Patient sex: F
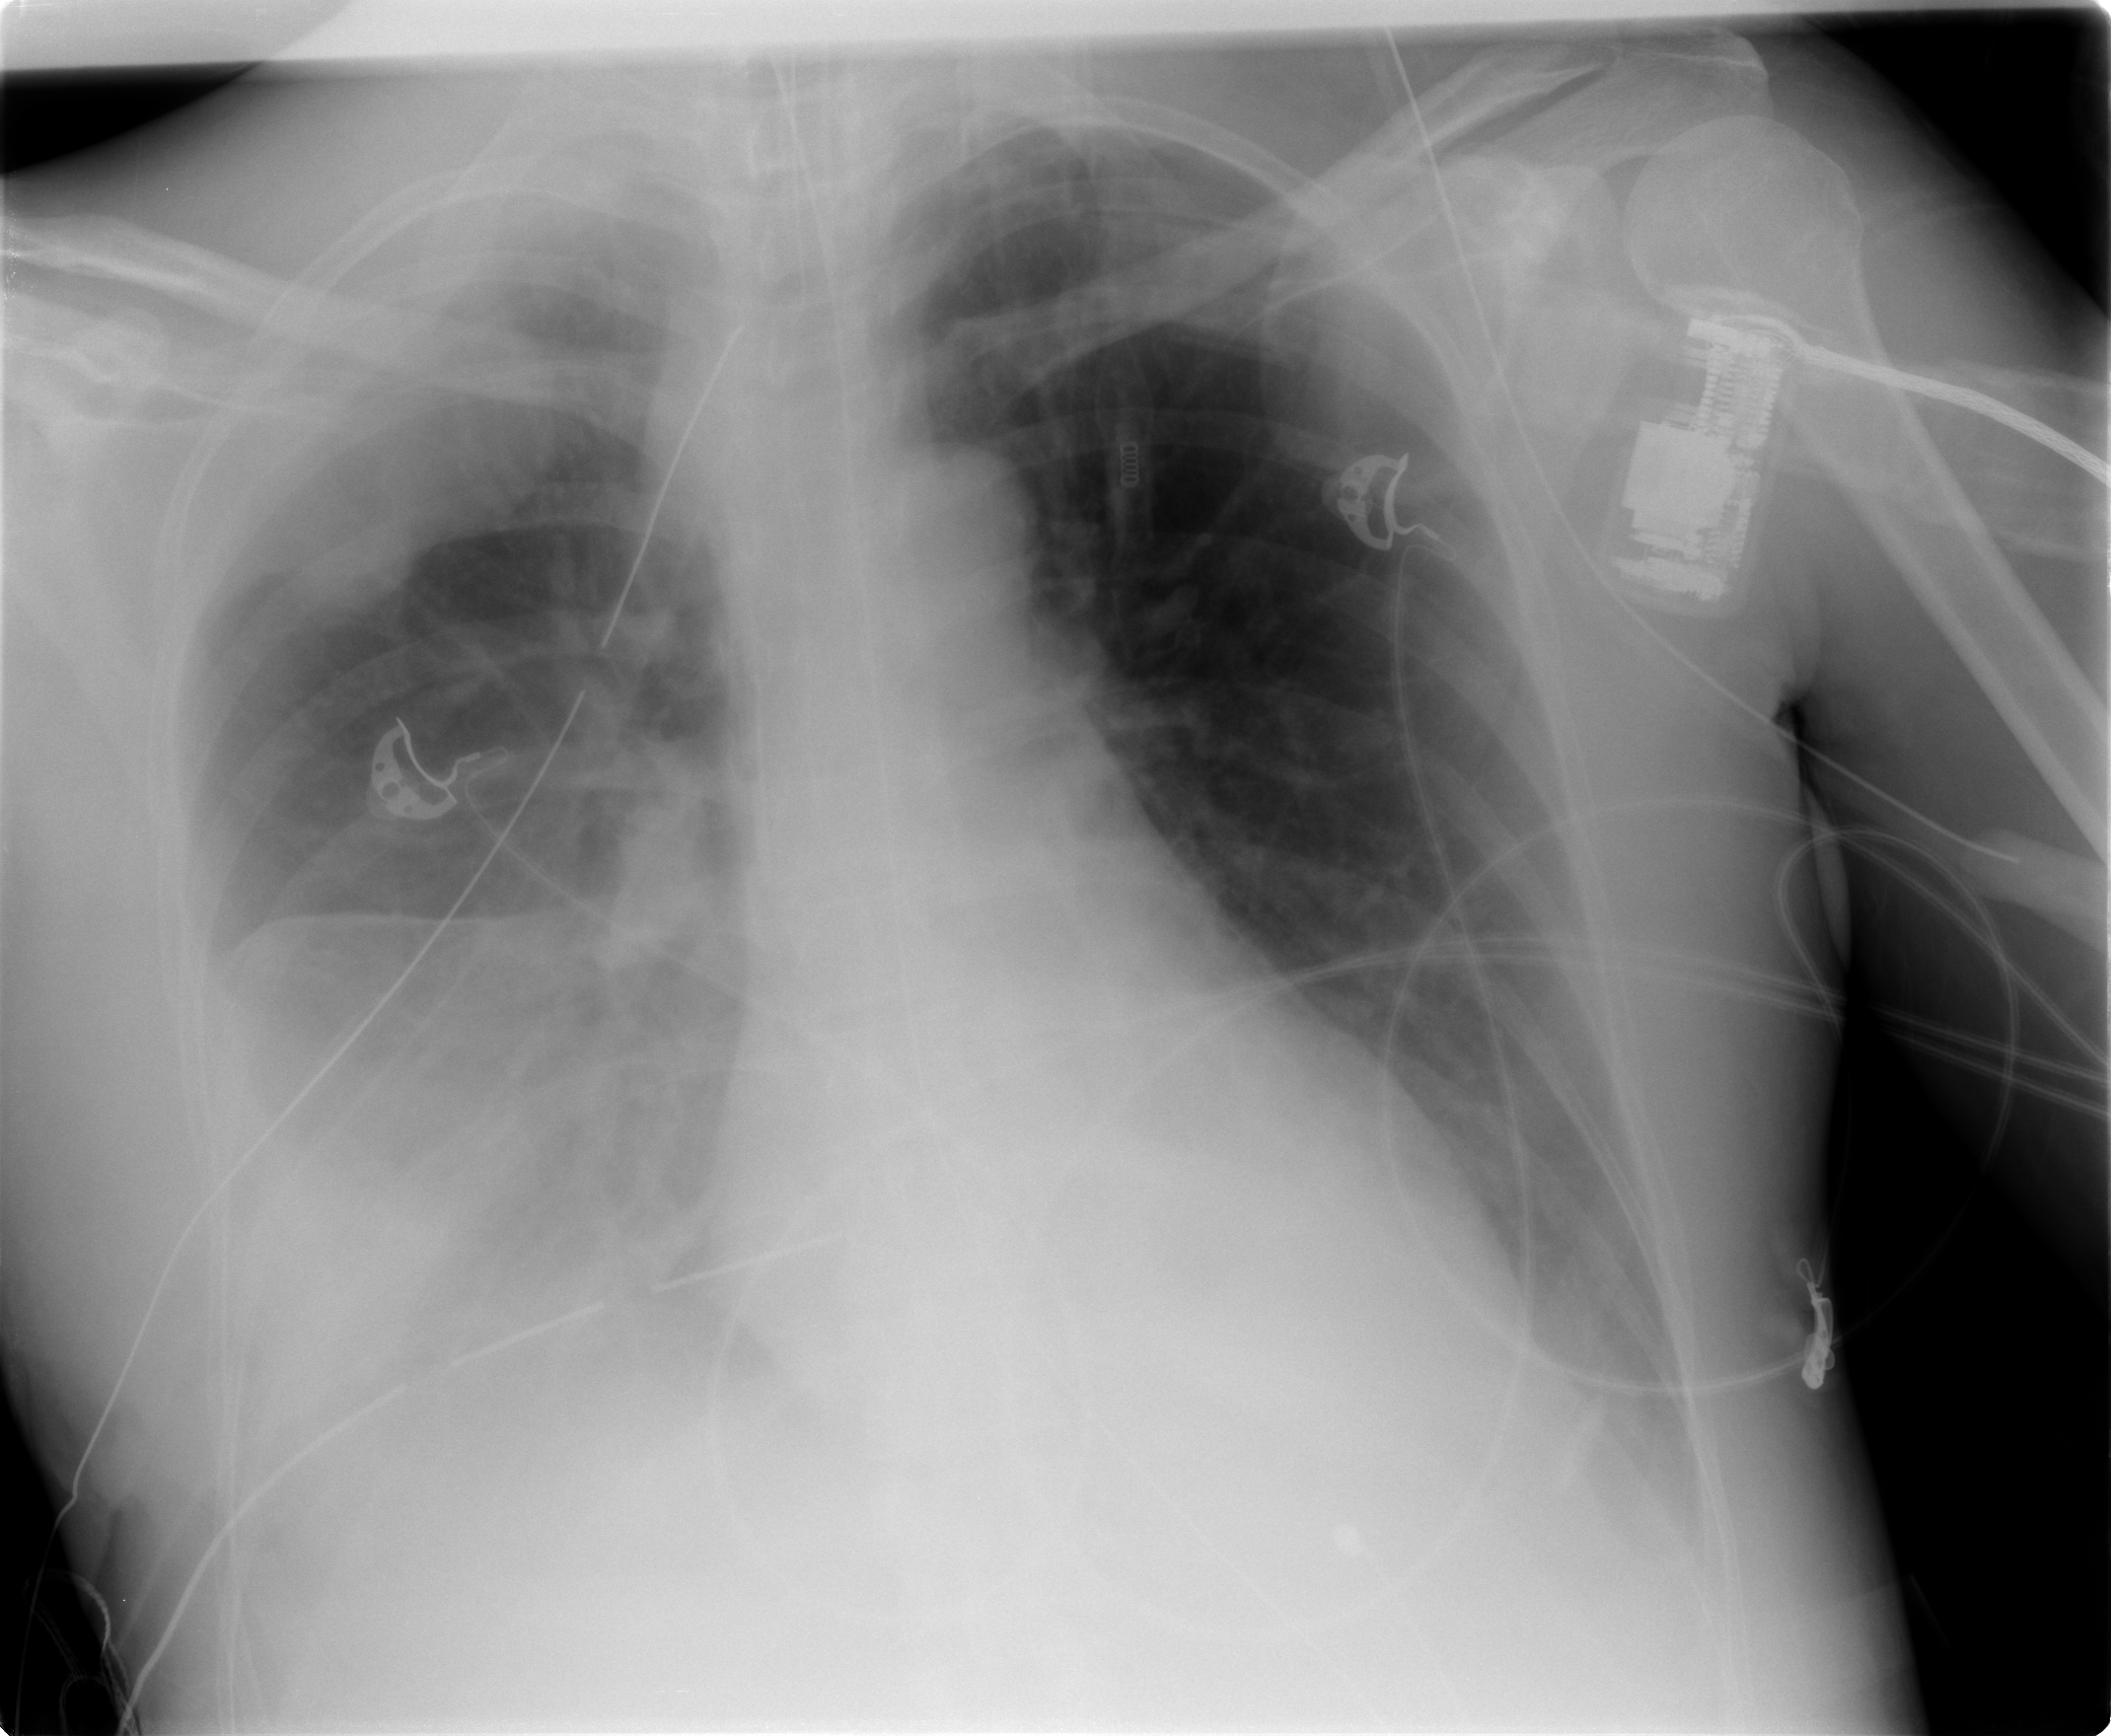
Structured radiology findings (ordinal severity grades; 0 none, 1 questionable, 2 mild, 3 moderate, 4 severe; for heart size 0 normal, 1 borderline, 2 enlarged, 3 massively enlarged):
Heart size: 0
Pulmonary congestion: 0
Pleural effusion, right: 3
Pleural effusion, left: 0
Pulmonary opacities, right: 3
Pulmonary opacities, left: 0
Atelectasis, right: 3
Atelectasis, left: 0